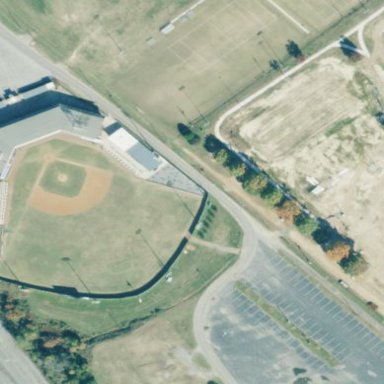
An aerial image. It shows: Baseball pitch for leisure land activities.